Question: Been learning D3.js for a couple weeks now. I'm going back and cleaning up some of my code, making it a bit more efficient. I have a paired bar chart, on mouse-over a tooltip is generated. The title in the tooltip matches the color of the particular bar.

This is the deisred effect. However, I'm statically setting the color from my color array:
'''
d3.select("#tooltip")
.select("#keyword")
.style("color", colors[0][2])
.text(d.keyword);
'''
I would assume I could have it select the color of the current bar & apply it in the tooltip on mouseover. How can this be setup? (Maybe I'm mixing things with Jquery and using $this to select.)
I would rather use javascript to detect the color it is hovering over & apply that color. So I need some sort of anonymous function in place of 'colors[0][2]'
Drew up a <URL>.
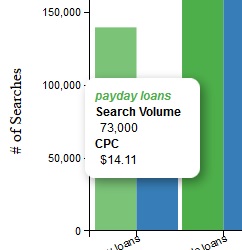
Answer: Here you go:
<URL>
Just changed the relevant code in two spots to:
'''
d3.select("#tooltip")
.select("#keyword")
.style("color", d3.select(this).style("fill"))
.text(d.keyword);
'''